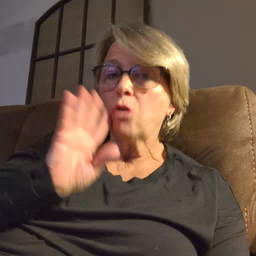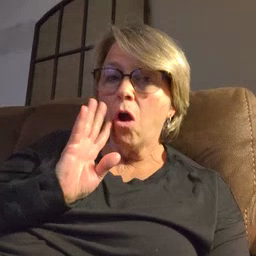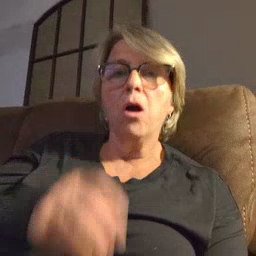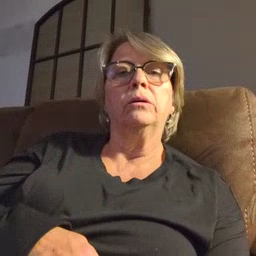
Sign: talk